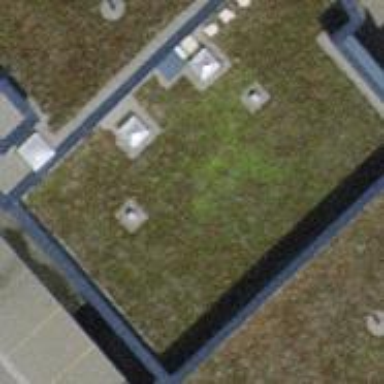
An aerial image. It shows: Office building.